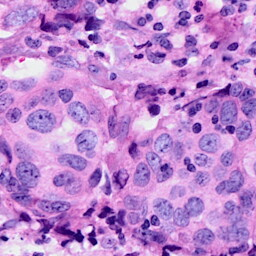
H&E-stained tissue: Breast